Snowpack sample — Buffalo Mountain, Silverthorne, Colorado, USA (1/25/25, 10:11 AM MST)
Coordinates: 39.6222, -106.1139
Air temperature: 22 °F
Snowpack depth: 110 cm
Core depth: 30 cm
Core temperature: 42.8 °F
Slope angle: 12°, slope face: 102°
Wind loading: high
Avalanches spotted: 0
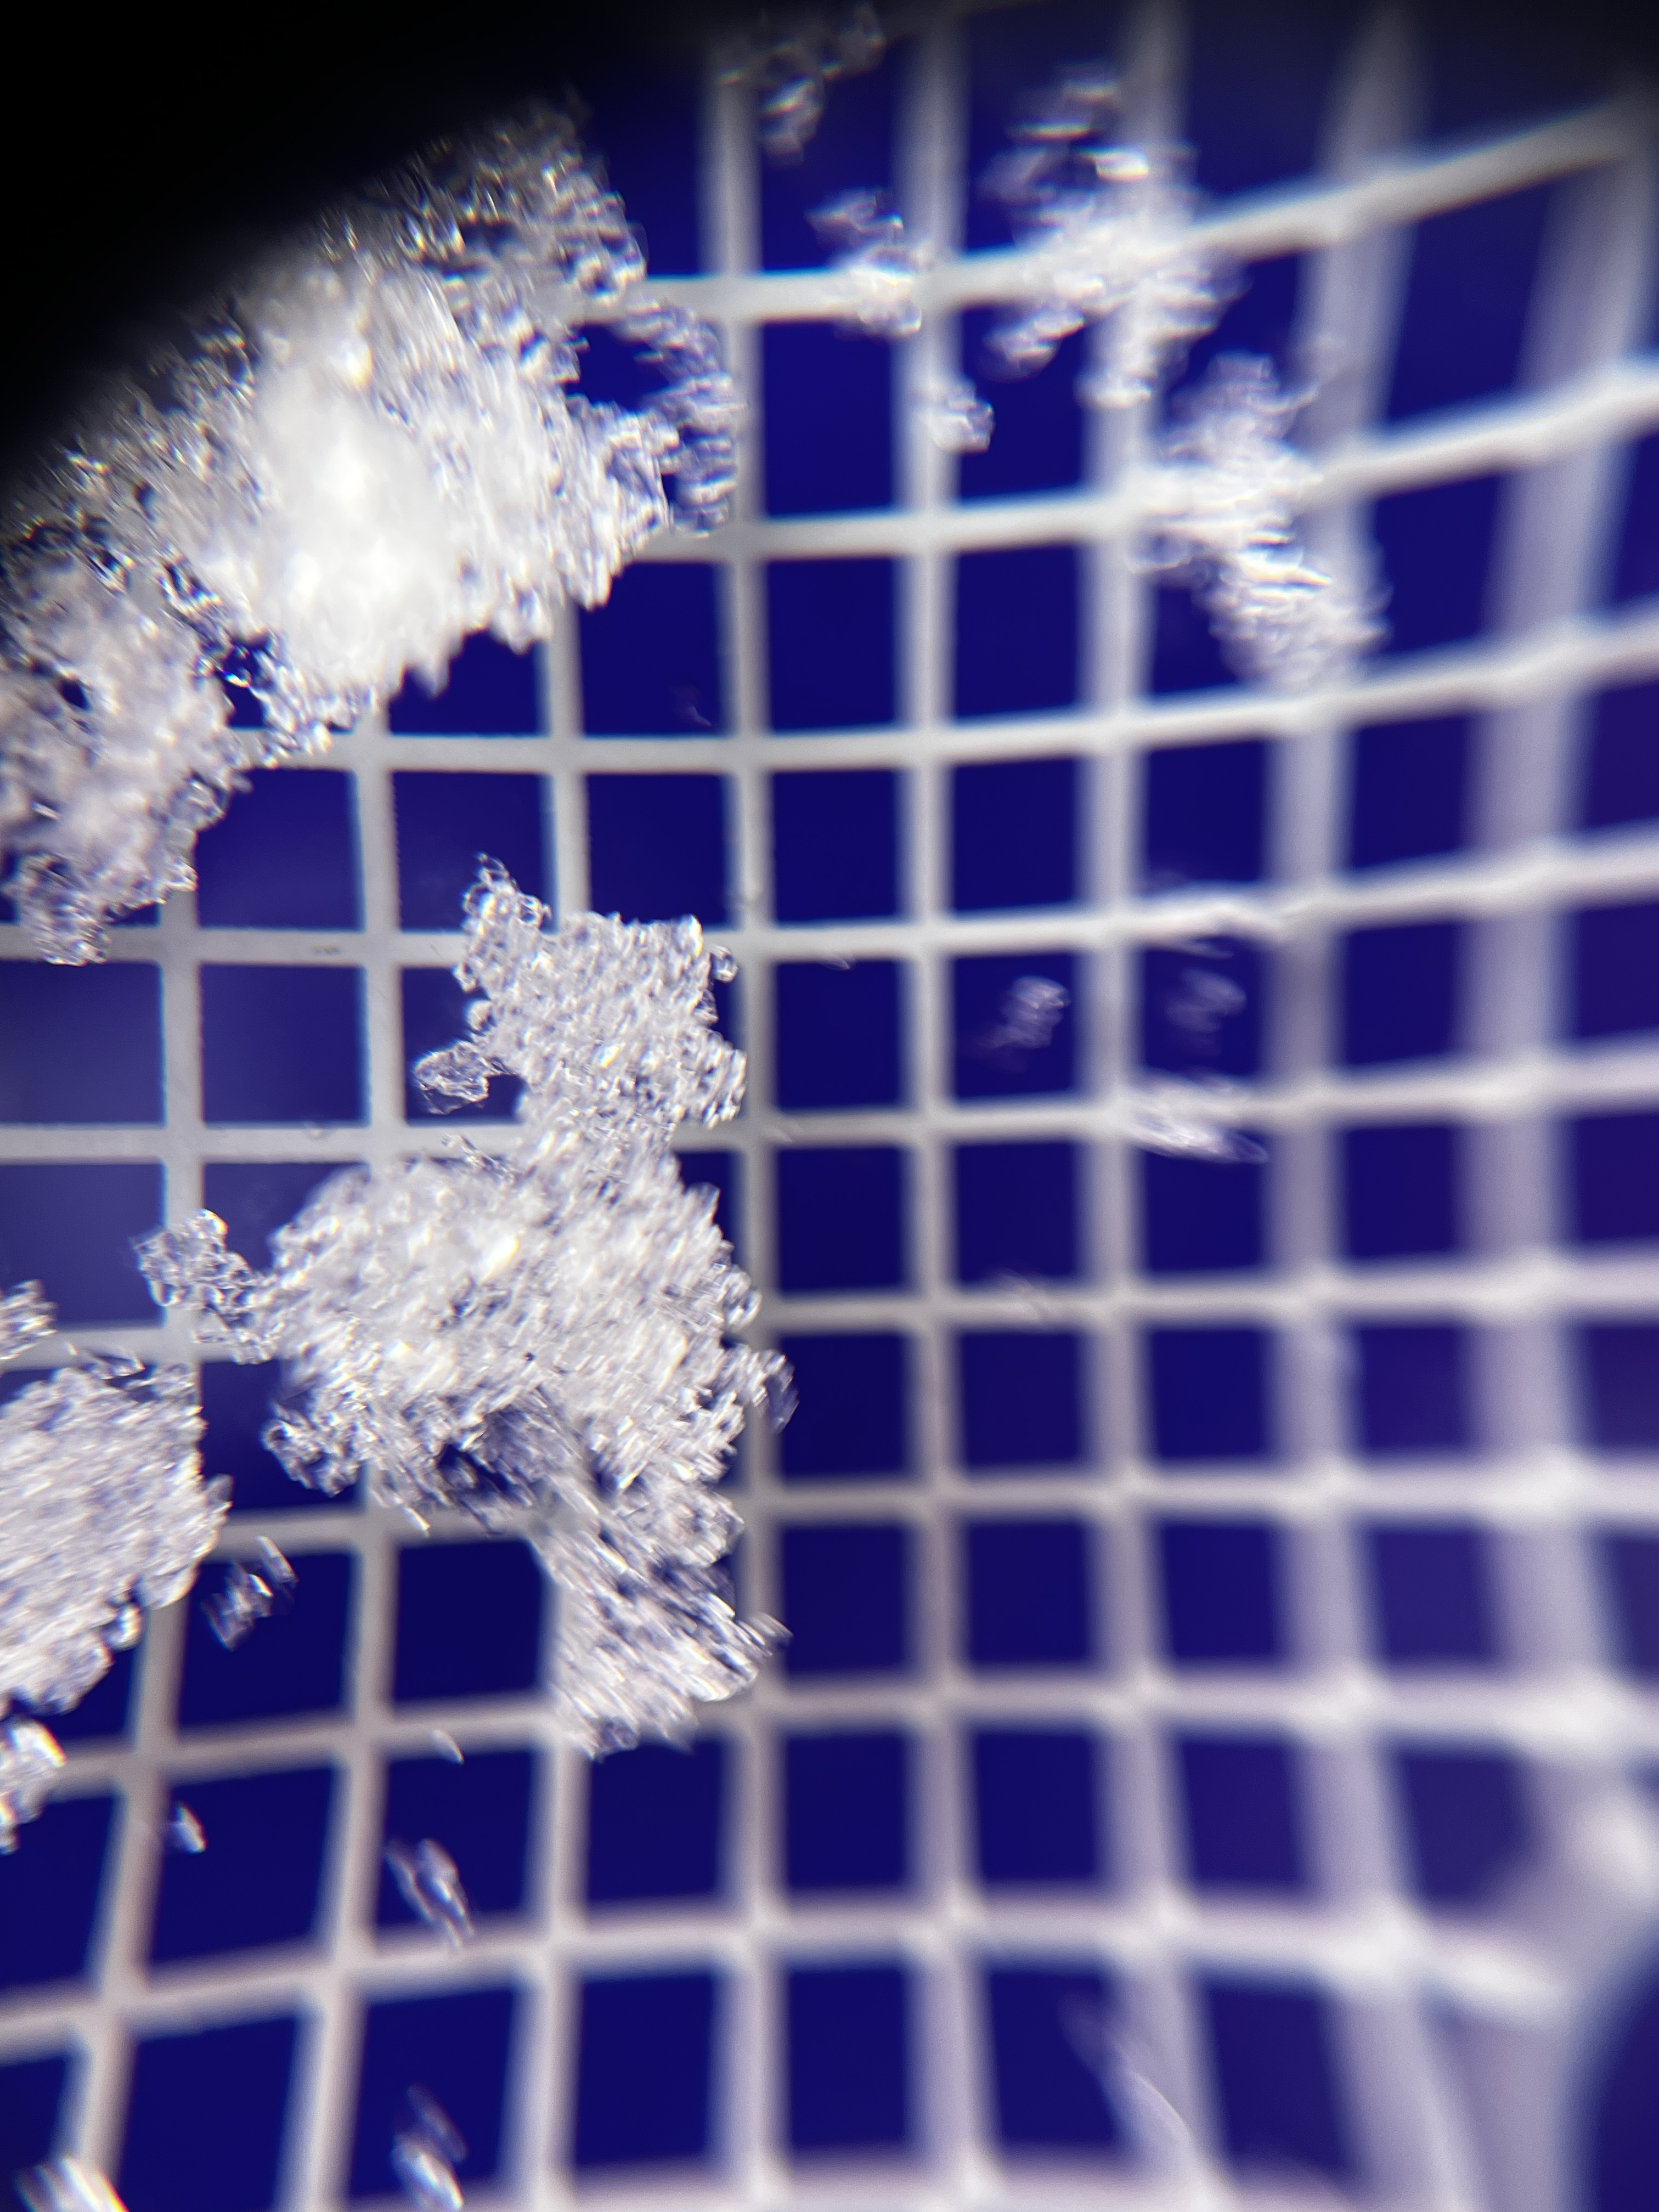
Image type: magnified_profile
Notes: No avalanches nearby, collected on the outskirts of a fire break 15 meters from the treeline, on way to Buffalo and Red Mountain